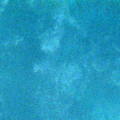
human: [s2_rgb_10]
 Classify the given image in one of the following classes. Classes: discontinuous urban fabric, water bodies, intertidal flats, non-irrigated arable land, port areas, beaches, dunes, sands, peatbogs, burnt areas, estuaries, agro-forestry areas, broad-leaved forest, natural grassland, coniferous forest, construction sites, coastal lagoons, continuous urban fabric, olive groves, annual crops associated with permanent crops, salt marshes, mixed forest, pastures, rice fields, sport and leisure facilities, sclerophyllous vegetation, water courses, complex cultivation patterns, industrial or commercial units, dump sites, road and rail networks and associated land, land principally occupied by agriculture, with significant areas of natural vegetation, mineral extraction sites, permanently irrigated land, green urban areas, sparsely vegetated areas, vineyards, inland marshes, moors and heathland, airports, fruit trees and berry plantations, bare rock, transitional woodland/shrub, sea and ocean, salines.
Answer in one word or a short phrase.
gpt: sea and ocean